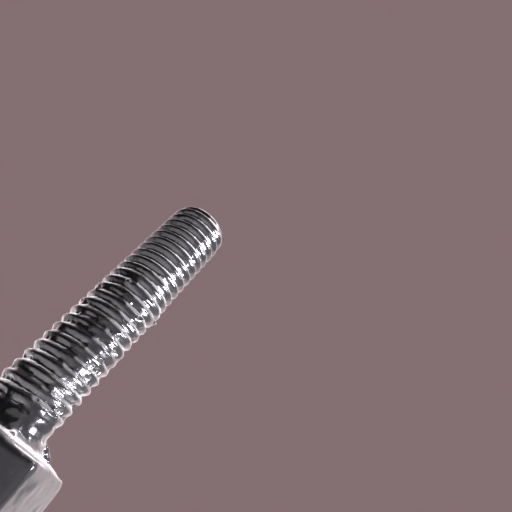
Label: bolt